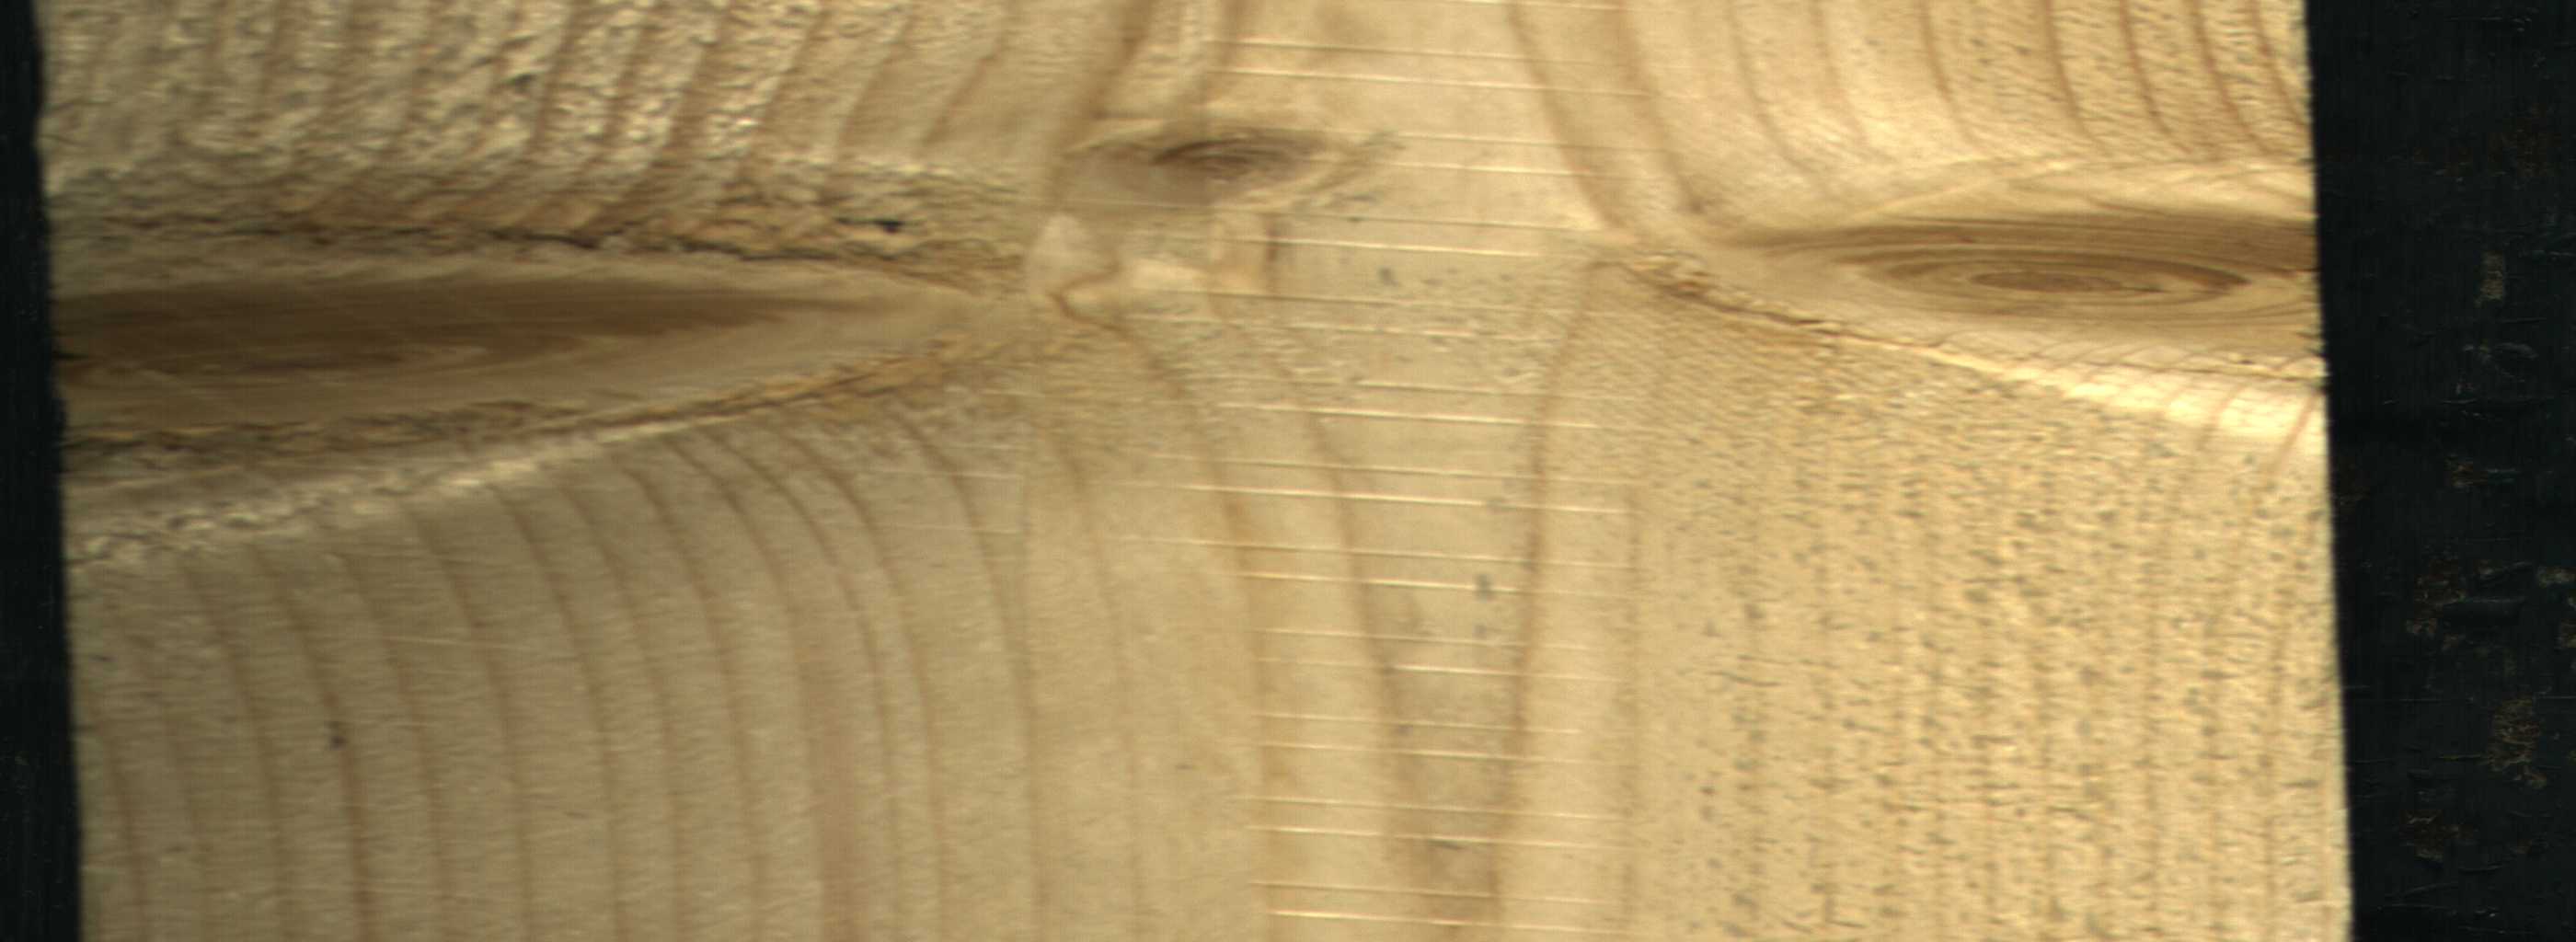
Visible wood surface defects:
Dead_Knot
Live_Knot
Live_Knot
Live_Knot